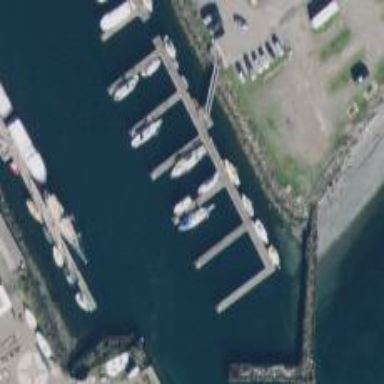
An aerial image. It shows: Pier with mooring facilities.